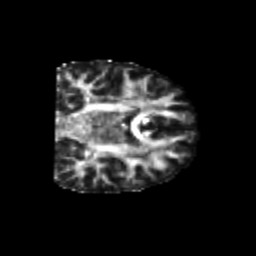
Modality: FA
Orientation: coronal
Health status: healthy
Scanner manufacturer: philips
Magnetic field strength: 3 T
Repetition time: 6.964 s
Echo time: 0.092 s